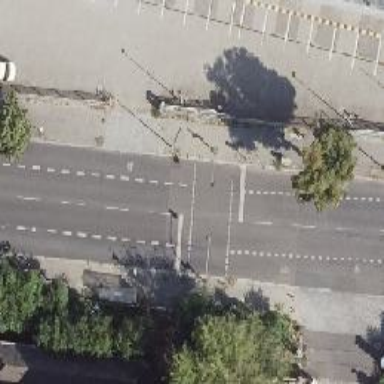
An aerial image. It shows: Tertiary road with asphalt surface. There are lanes marked for cyclists on both sides of the road.